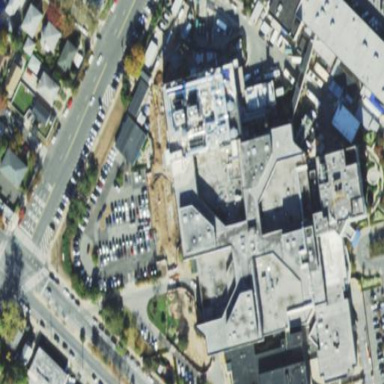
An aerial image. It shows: Hospital building.